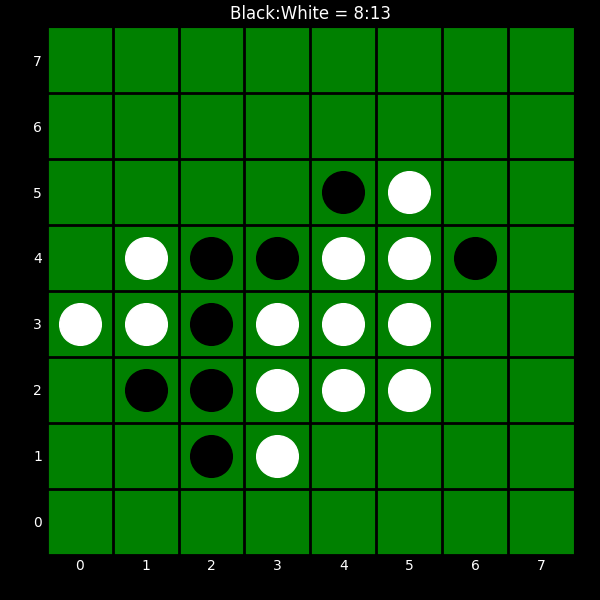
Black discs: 8
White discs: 13